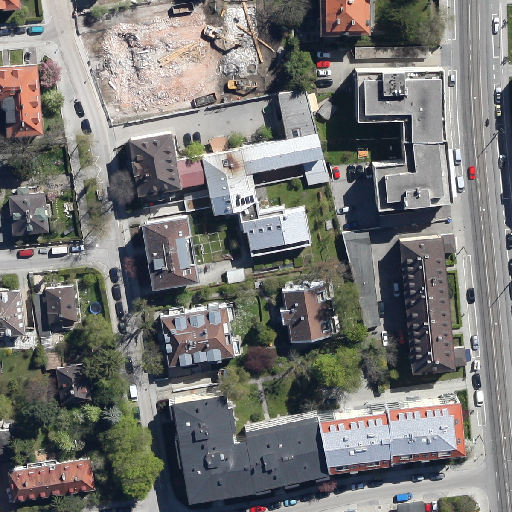
Referring expression: light-duty vehicle driving on the road